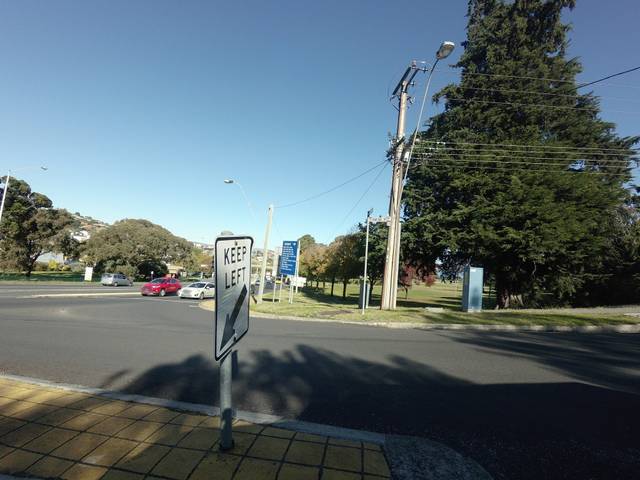
Region: Australia
Coordinates: -42.866, 147.365